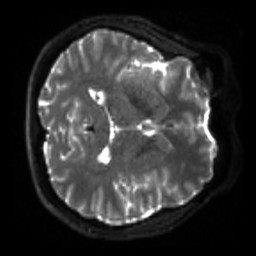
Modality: sbref
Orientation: axial
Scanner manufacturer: siemens
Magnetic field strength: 3 T
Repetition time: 4 s
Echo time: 0.0594 s